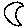
Label: moon